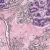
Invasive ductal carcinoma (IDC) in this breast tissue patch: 0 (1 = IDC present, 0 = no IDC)